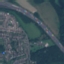
Land use / land cover class: Highway